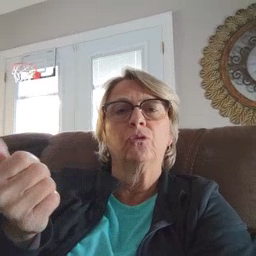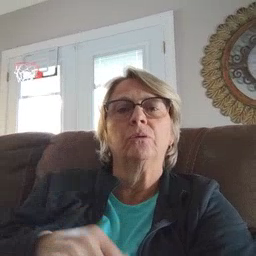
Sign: another